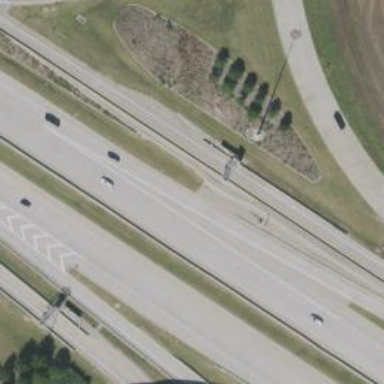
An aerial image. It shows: Toll gantry on the road.